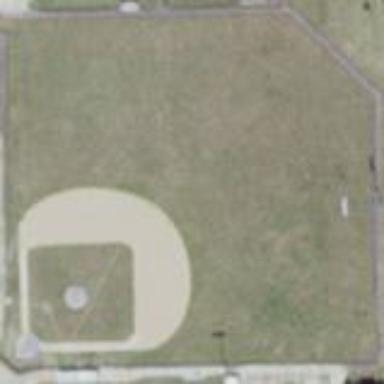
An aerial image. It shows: Baseball pitch for leisure and sports activities.